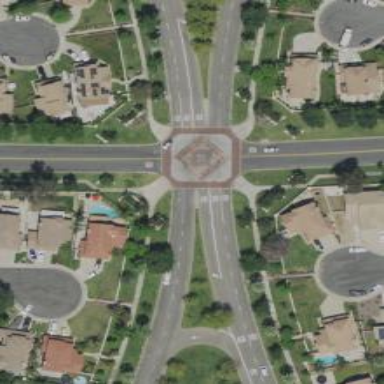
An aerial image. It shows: Marked crossing on the road.